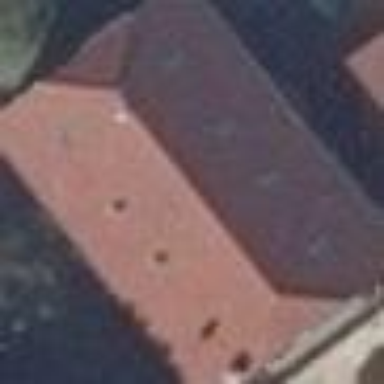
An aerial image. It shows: House with red half-hipped roof oriented along the building.